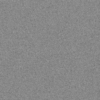
Label: dusty